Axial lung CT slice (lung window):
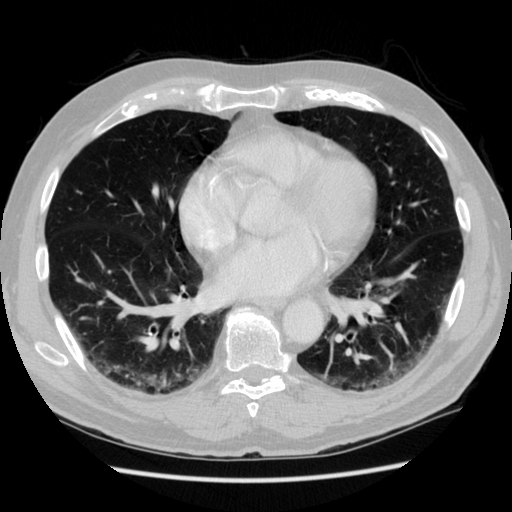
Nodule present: no